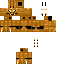
A female skeleton skin with dark skin, wearing bald dressed in a gold robe top and brown pants, featuring a closed mouth.